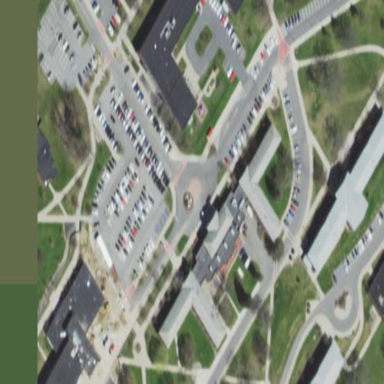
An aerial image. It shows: College building.